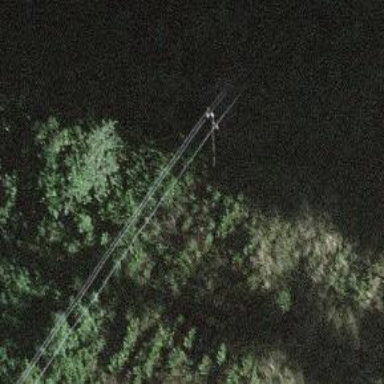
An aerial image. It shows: Minor power line.